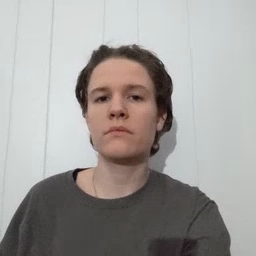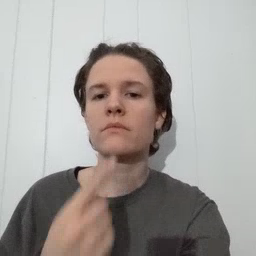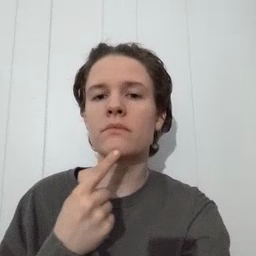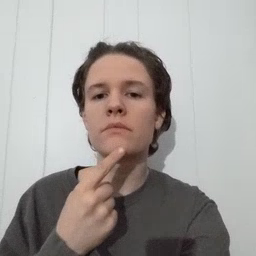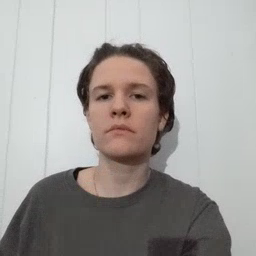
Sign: chin